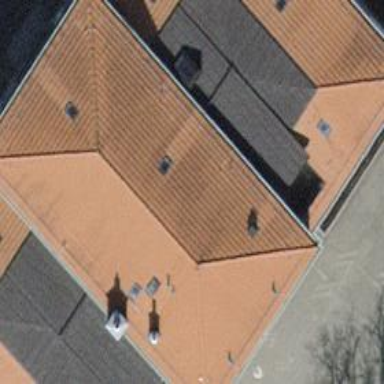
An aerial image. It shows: School building.